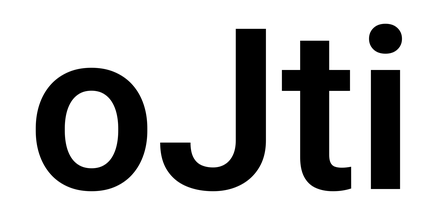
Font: Roboto_SemiBold